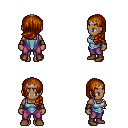
a pixel art fantasy rpg character, female body template, human, dark skin, blue vest, magenta pants, brunette left-swept hairstyle, silver tiara, leather bracers, brown shoes, four views (front, back, left, right), 2x2 character sprite sheet, small pixel art, hard edges, no anti-aliasing